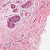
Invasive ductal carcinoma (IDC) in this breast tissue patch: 1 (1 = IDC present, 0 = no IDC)